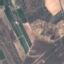
Land use / land cover: PermanentCrop